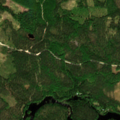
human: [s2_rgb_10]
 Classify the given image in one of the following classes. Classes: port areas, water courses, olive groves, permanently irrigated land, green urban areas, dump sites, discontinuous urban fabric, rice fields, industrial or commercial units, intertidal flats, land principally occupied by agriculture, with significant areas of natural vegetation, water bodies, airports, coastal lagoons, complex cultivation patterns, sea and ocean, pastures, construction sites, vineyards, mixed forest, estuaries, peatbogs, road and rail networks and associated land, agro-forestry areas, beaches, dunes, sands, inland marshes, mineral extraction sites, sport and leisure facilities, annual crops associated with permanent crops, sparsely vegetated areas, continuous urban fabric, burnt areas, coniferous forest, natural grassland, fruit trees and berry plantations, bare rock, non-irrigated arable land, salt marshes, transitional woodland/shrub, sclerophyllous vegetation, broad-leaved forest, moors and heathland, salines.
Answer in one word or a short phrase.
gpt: coniferous forest, transitional woodland/shrub